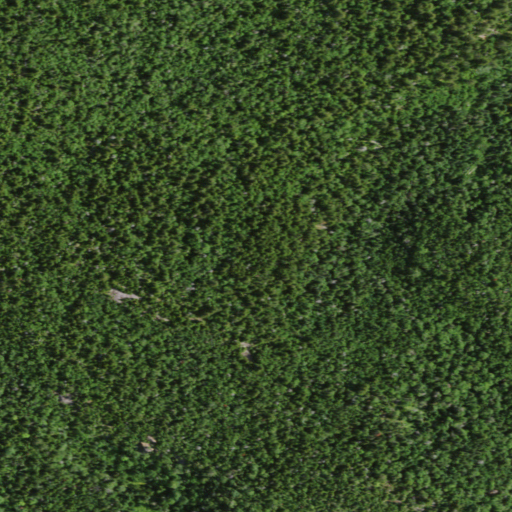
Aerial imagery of mountains in New York named Soda Range containing mixed forest and evergreen forest